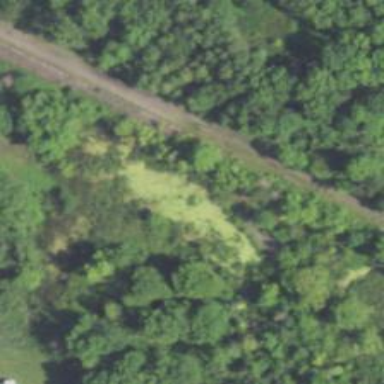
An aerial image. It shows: Abandoned railway.